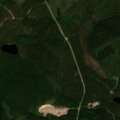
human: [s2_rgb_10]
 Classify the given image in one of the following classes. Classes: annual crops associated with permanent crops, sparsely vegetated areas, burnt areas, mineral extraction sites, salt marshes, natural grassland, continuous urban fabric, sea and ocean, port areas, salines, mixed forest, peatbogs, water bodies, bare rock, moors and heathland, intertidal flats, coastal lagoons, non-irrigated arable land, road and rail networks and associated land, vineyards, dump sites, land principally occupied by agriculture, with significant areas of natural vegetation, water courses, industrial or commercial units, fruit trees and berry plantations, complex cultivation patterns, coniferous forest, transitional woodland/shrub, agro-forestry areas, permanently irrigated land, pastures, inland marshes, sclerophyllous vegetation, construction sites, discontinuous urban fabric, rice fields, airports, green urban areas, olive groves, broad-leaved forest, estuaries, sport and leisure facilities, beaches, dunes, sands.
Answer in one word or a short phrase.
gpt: broad-leaved forest, coniferous forest, mixed forest